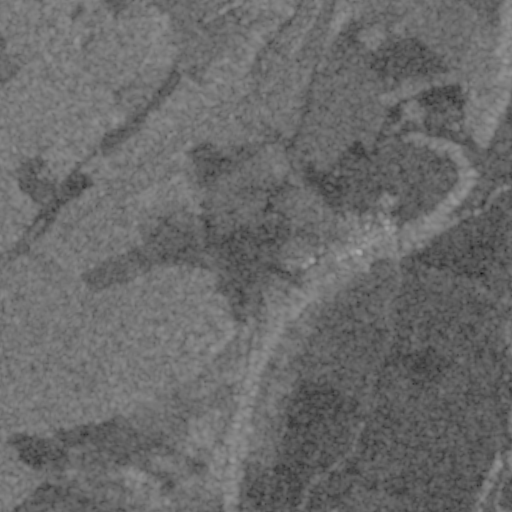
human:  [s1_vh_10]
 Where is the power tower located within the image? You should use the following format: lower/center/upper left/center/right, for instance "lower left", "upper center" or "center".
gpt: The power tower is located in the lower left of the image.
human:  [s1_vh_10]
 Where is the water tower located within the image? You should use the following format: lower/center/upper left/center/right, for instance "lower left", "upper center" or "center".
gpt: The water tower is located in the center right of the image.
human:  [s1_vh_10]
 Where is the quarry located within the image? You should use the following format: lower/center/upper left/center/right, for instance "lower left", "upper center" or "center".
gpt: There is no quarry in the image.

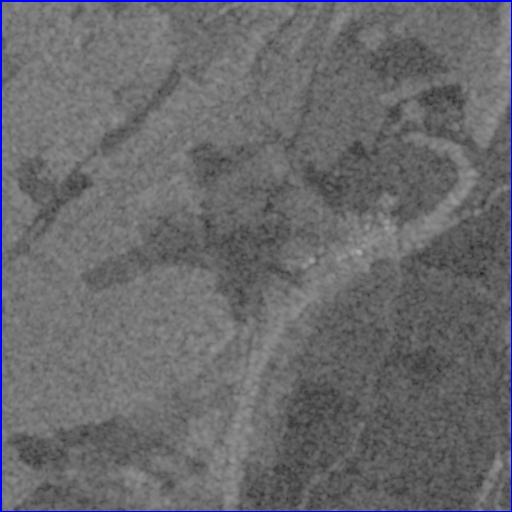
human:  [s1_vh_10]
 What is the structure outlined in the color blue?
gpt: The structure outlined in blue is a crop field.
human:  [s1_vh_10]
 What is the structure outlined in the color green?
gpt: There is no green outline.